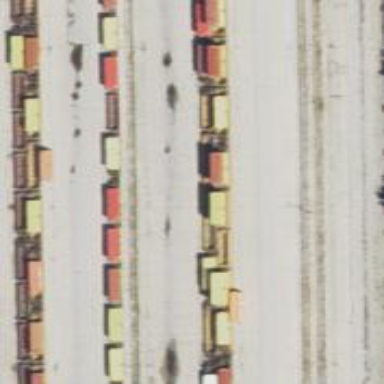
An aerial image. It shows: Intermodal railway yard.